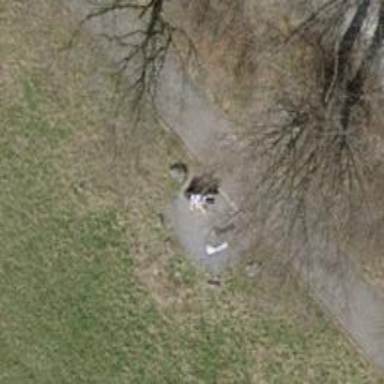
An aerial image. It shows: Bench for seating.